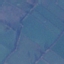
Land use / land cover class: Pasture